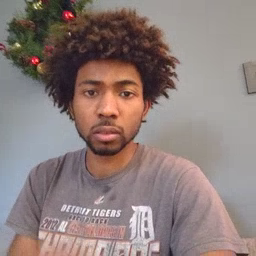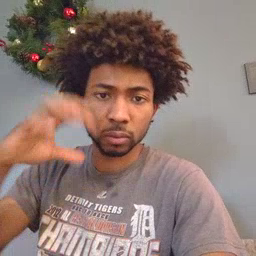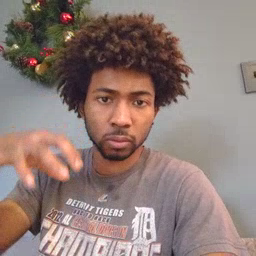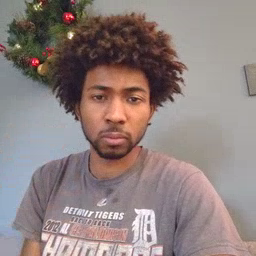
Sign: rain